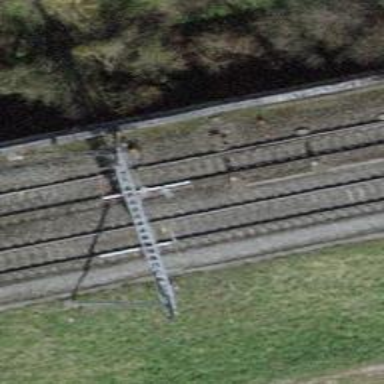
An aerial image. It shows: Railway switch.